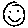
Label: smiley face